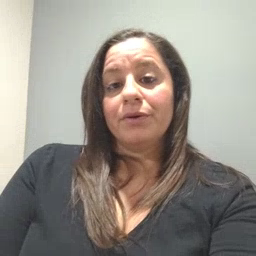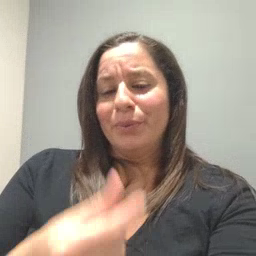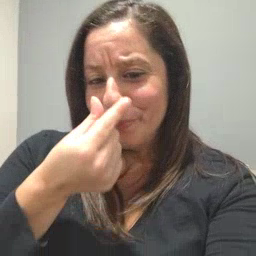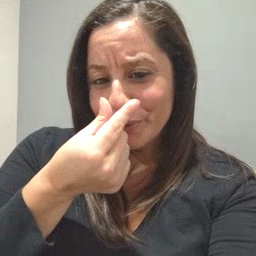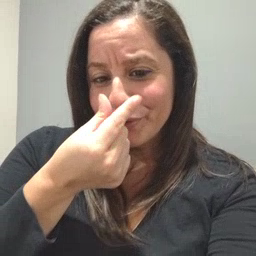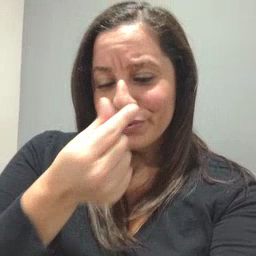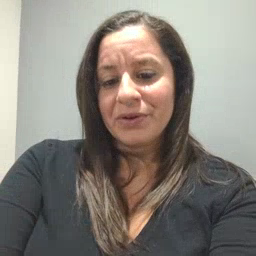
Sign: potty